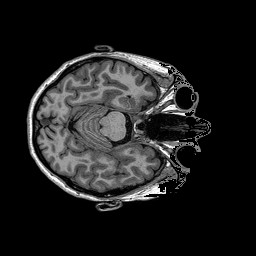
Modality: T1w
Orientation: coronal
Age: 43
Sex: female